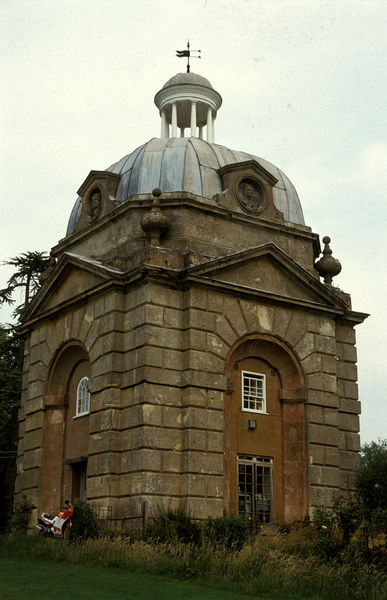
Titel: Südlicher Boycott Pavillion
Künstler: James Gibbs
Standort: Stowe, Buckinghamshire
Institution: Stowe Landscape Gardens
Schlagwörter: baum, blau, himmel, mann, weiß, dreieck, grün, menschen, stadt, braun, fenster, hintergrund, köpfe, lampe, laterne, licht, säule, säulen, tür, dach, gebäude, gras, haus, park, rasen, rot, wiese, beige, alt, architektur, barock, mensch, stein, steine, innenraum, gräser, hügel, wind, busch, büsche, gitter, kirche, sträucher, klassizismus, person, england, anhöhe, turm, vase, relief, bogen, fassade, türen, fahne, giebel, mauer, sprossenfenster, ziegel, klein, massiv, rundbogen, kuppel, vasen, bronze, tor, foto, fotografie, photographie, bögen, zwiebel, eingang, fugen, nische, medaillon, kuppeln, türmchen, mauerwerk, topografie, tanne, würfel, photo, ecken, dreiecksgiebel, portal, rustika, sims, portale, quader, sandstein, farbfoto, obergaden, rundbögen, romanik, konstruktion, kapelle, mönch, gaube, wetterfahne, zeder, tempel, windspiel, pavillon, fotographie, dreiecke, rennaissance, zink, englischer garten, mausoleum, quadrat, hintergrudn, zapfen, rosetten, quadratisch, gibel, photografie, zentralbau, rotunde, spitzgiebel, rustica, gemauert, tempietto, bossen, lünette, bunker, bossierung, schlußstein, dachreiter, neoromanik, bewohnt, ausguck, eckansicht, ampel, torhaus, stuttgart, blechdach, pavilion, grünspan, landschaftspark, motorrad, windrichtung, büshe, musikpavillion, quadratische, sitzennadelbaum, verzinkt, wilhelma, rotes hemd, l, frau m spinnrad, neue fenster, windfahne, lterne, tür turm, bogenspitzbogen